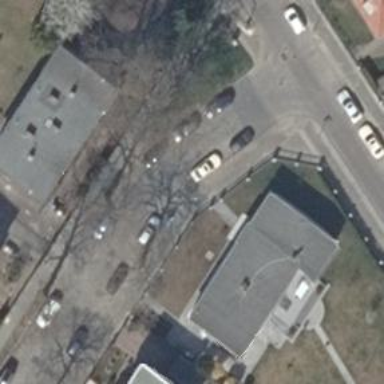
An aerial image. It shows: Residential road with sidewalks on both sides.